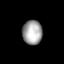
Tissue: lung
Cell type: Epithelial cells
Senescence score: 0.2191
Nuclear area (px): 474
Mean DAPI intensity: 161.715